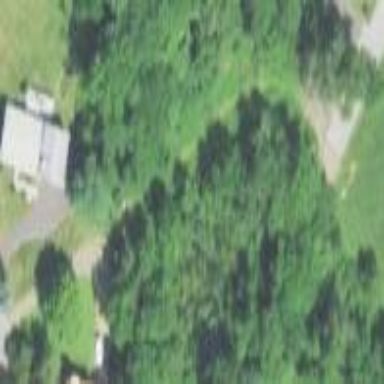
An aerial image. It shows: Nature reserve within woodland area.